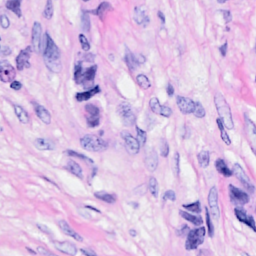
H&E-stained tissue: Breast